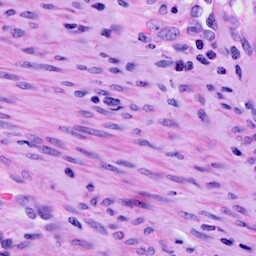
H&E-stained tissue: Cervix